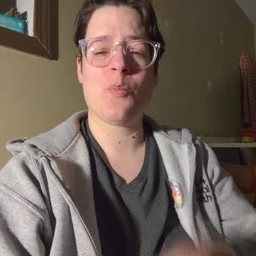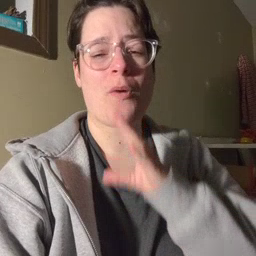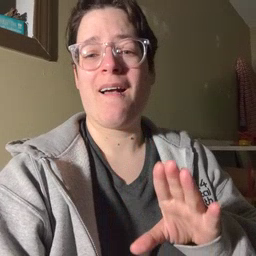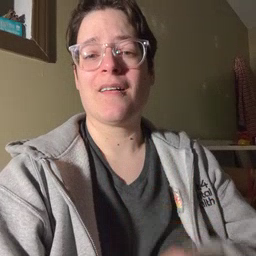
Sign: quiet